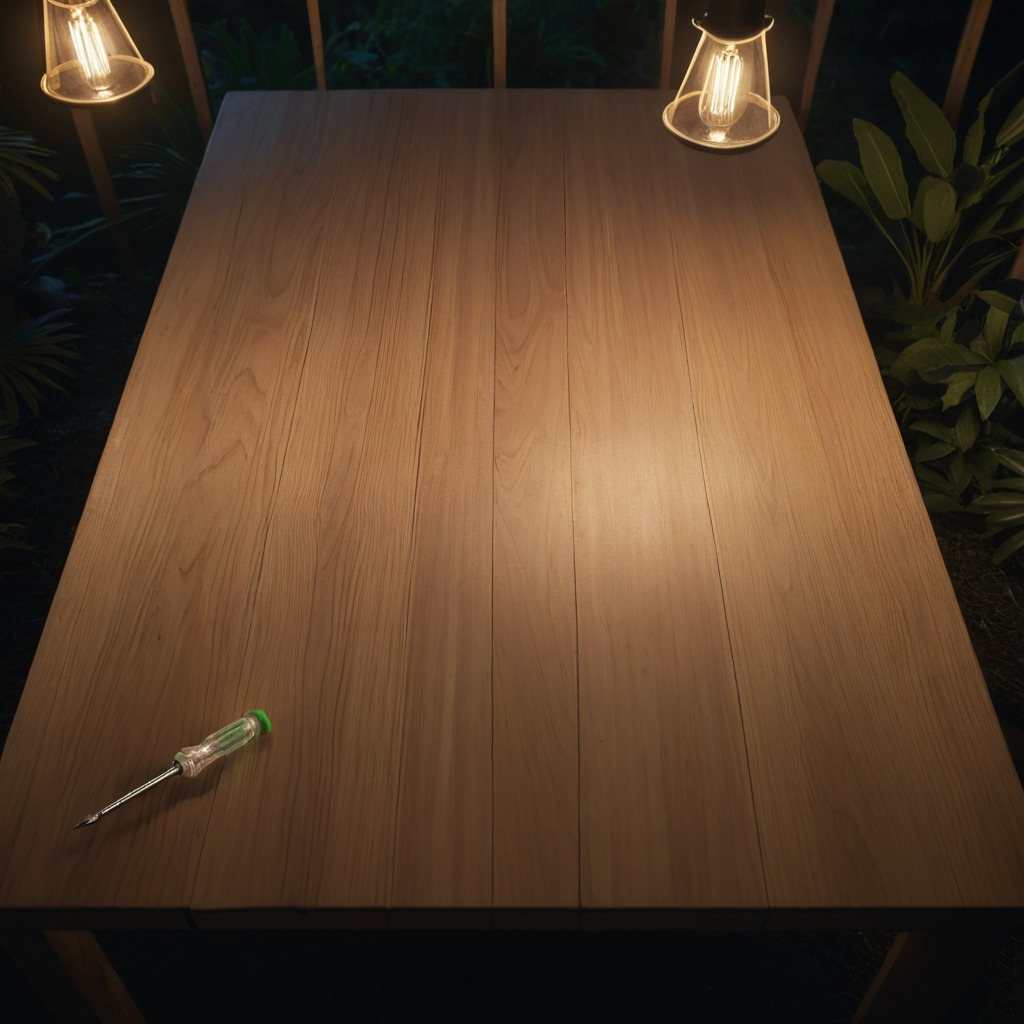
A screwdriver is lying on the wooden table inside a jungle field workshop tent at night.